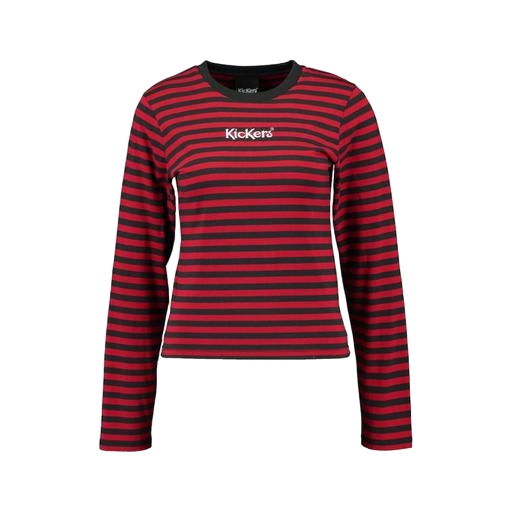
red women's striped long-sleeve t-shirt, longsleeve t-shirt, black striped long-sleeve t-shirt, white background